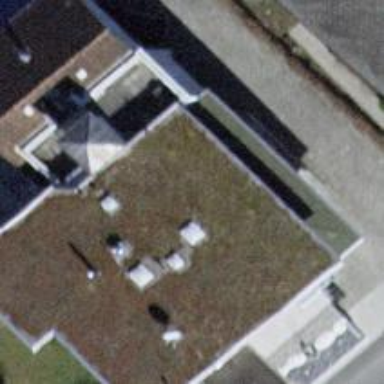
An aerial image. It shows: House with flat roof.